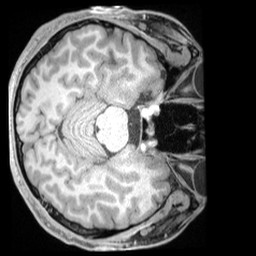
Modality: T1w
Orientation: axial
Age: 23
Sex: male
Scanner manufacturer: siemens
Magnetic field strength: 3 T
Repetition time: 1.68 s
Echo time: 0.00188 s